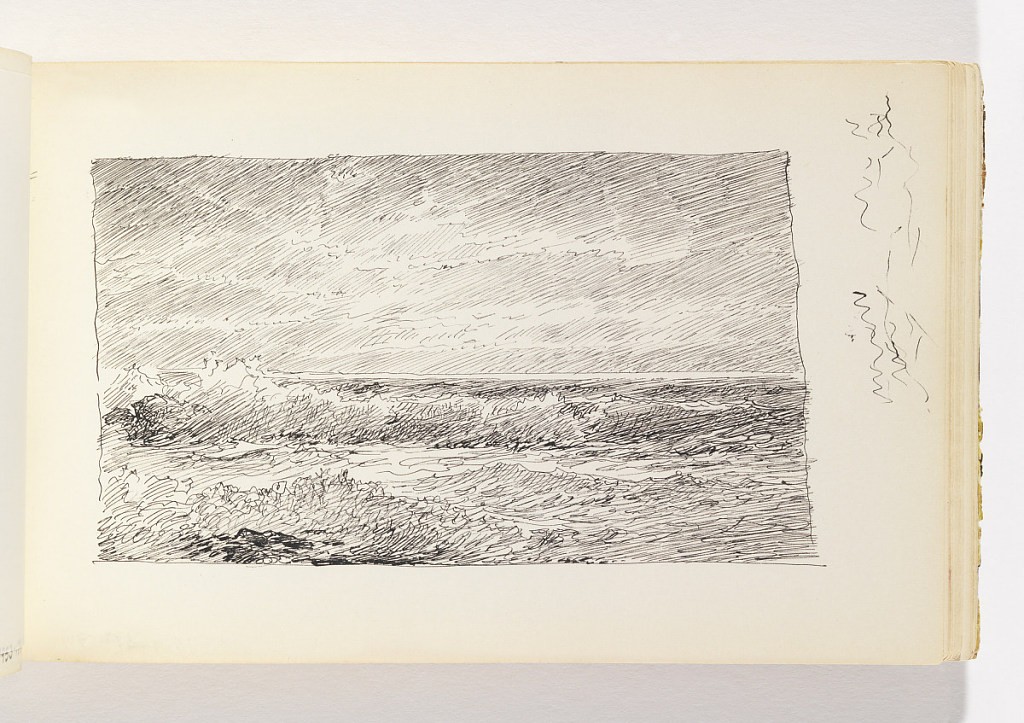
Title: Study of Rough Waves on Beach
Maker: William Trost Richards, American, 1833–1905
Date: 1890–1900
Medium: Pen and black ink on off-white wove paper
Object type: Sketchbook folio
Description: Large, foaming waves breaking against small rocks in left foreground and a larger rock in left middle ground. Miscellaneous pen strokes in margin at right of image.